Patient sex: F
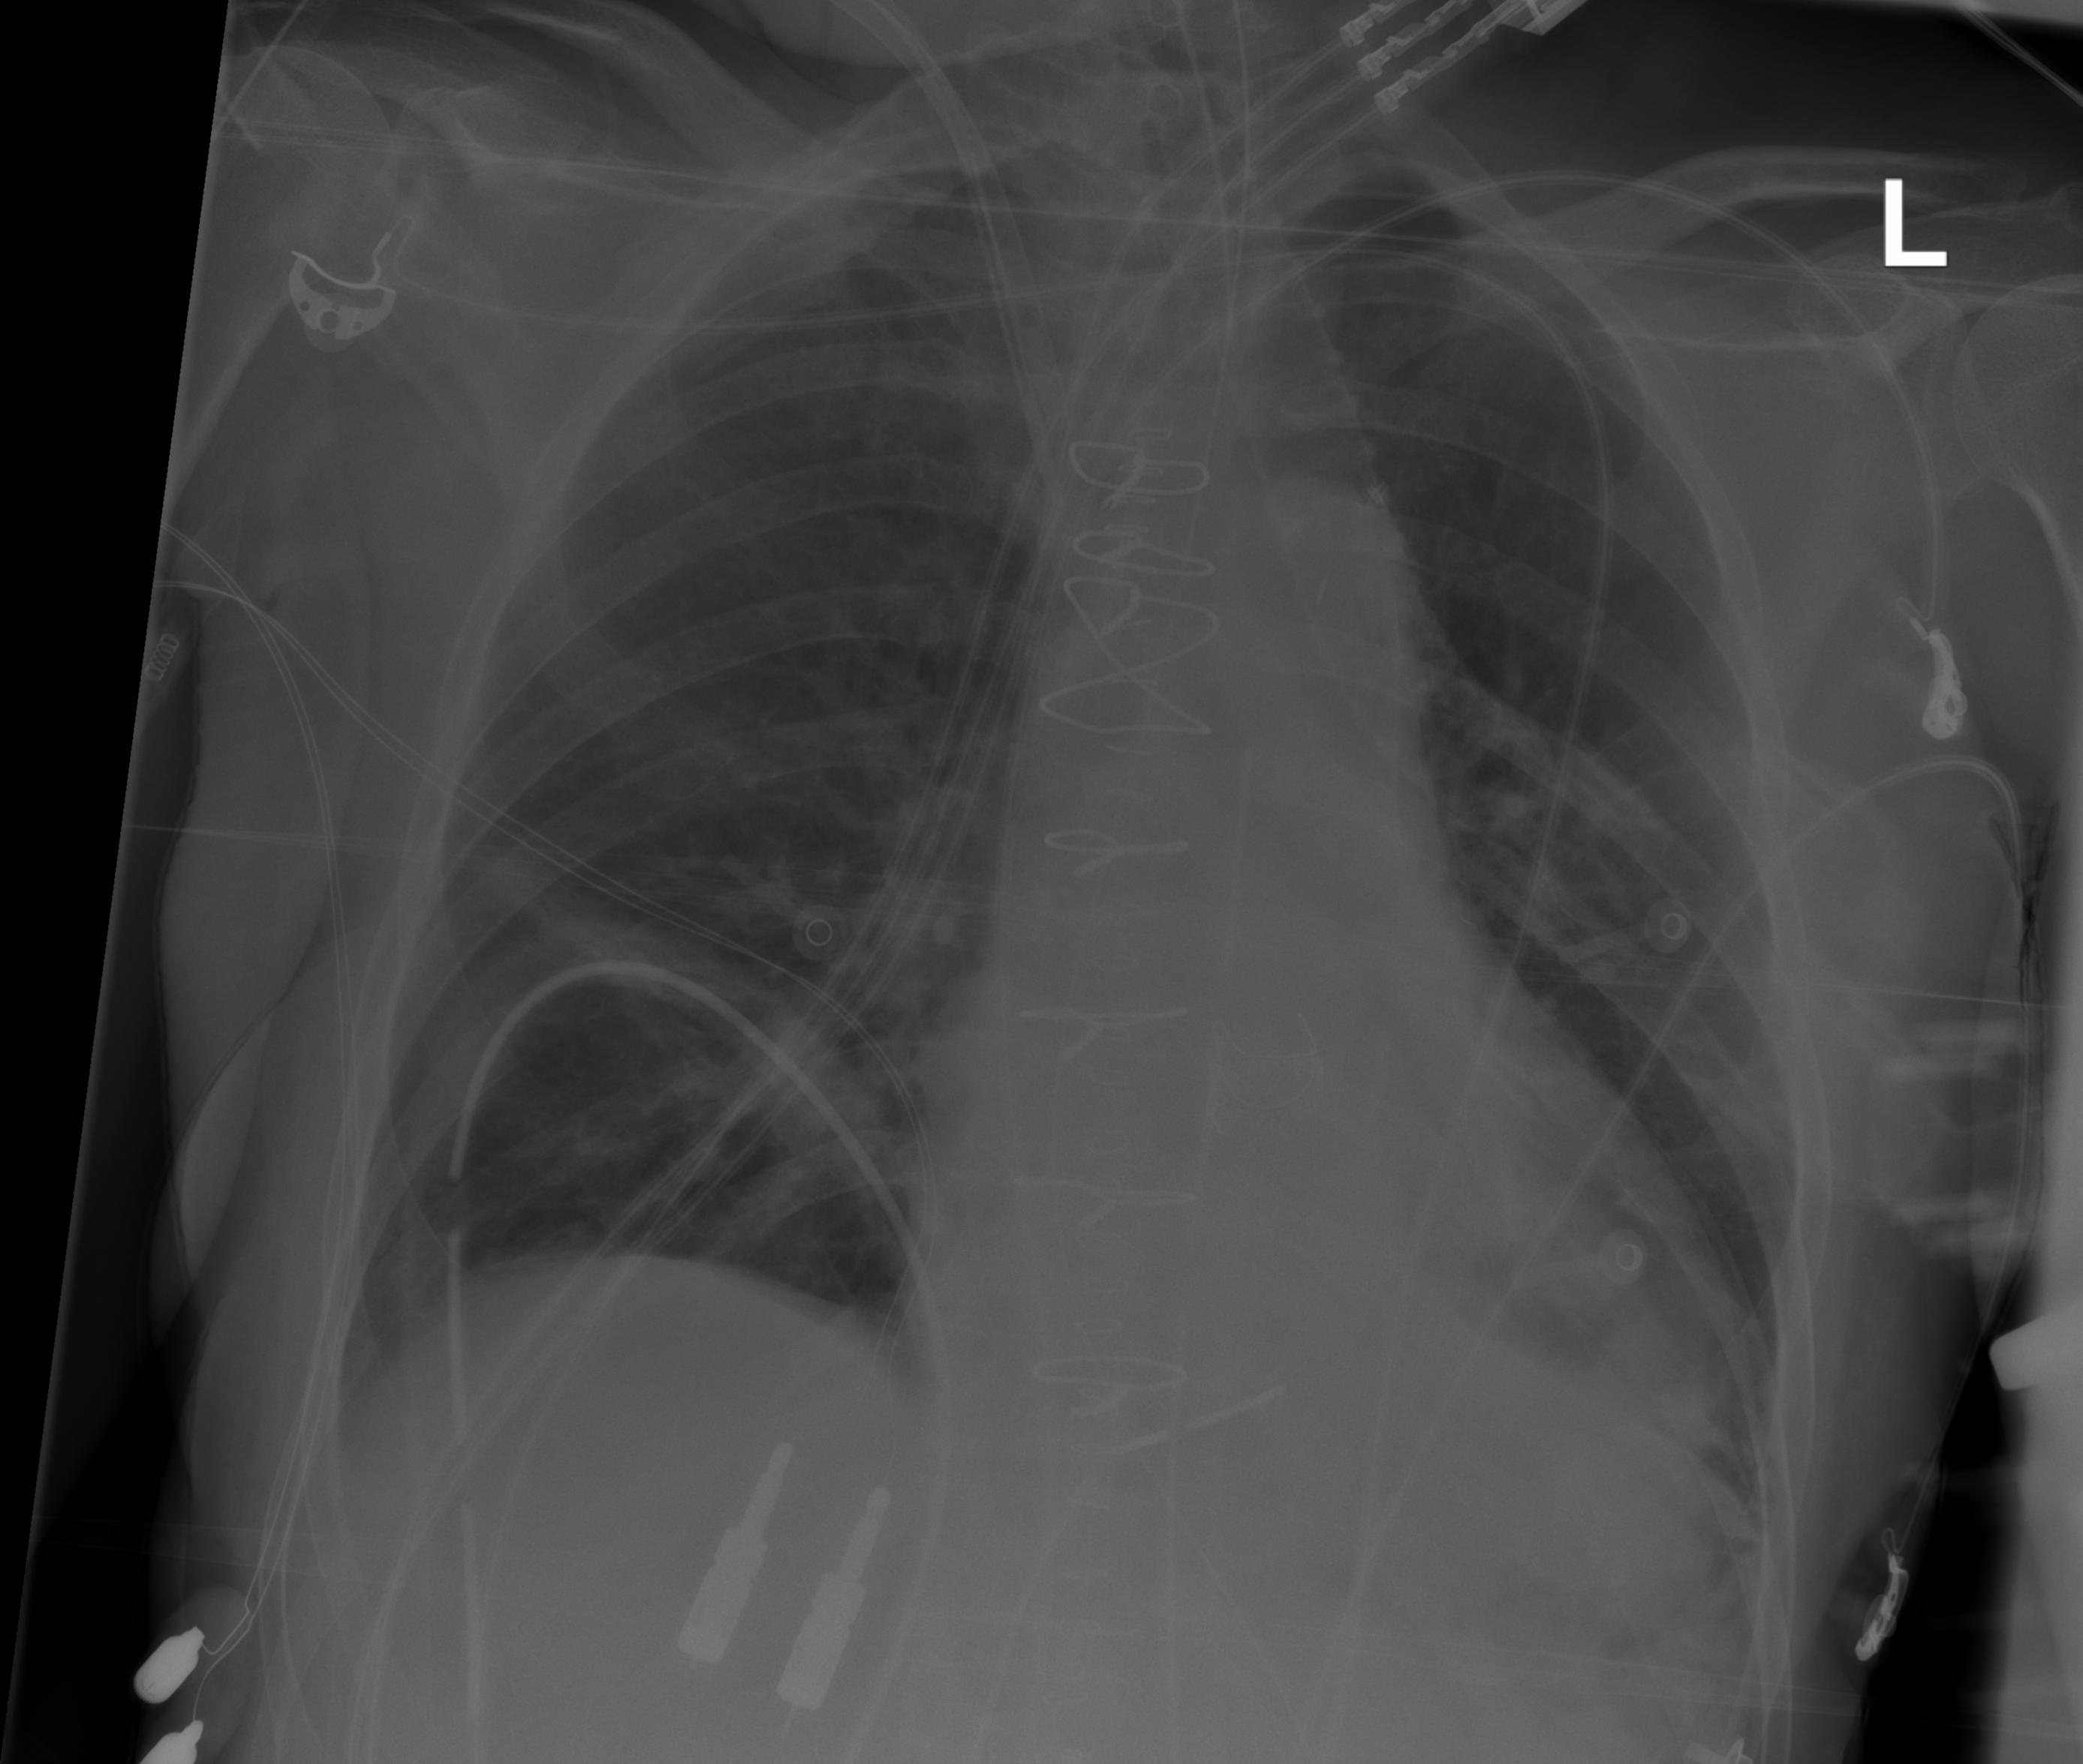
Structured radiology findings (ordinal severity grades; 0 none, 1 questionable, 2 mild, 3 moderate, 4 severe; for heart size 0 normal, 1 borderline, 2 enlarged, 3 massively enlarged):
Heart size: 0
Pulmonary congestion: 0
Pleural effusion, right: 1
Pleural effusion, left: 2
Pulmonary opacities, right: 0
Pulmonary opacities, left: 0
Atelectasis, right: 2
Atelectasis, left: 1